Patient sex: F
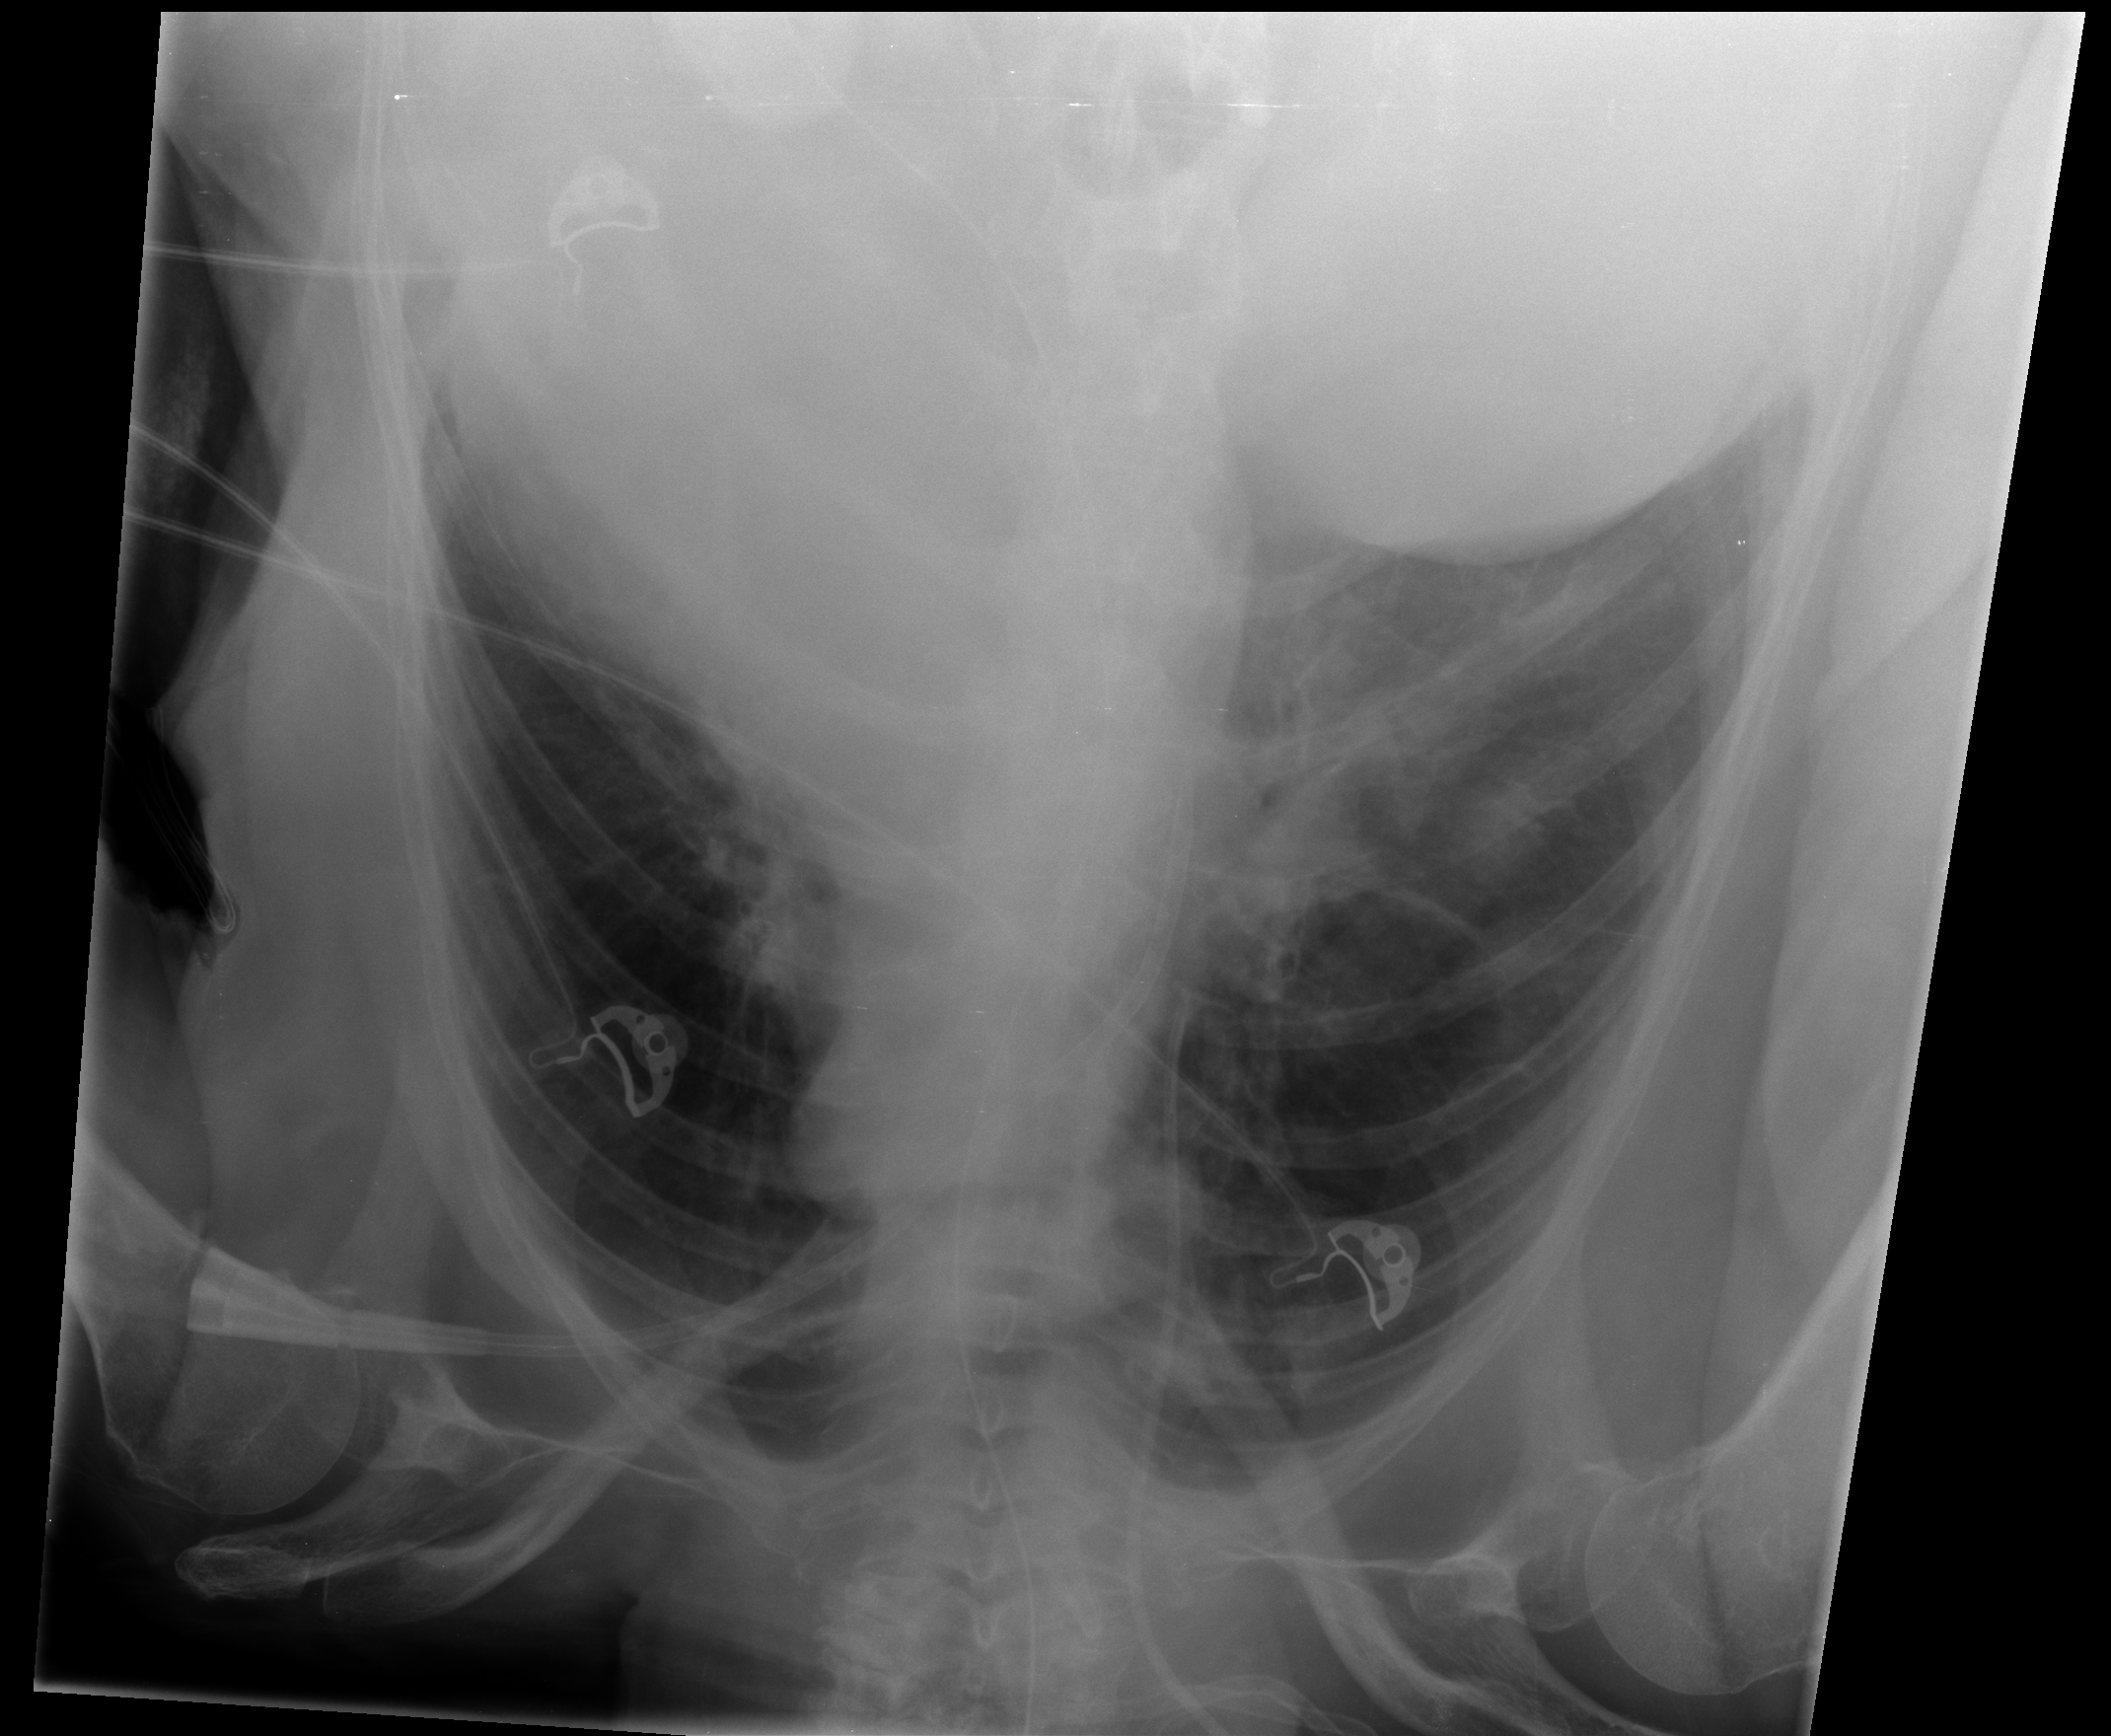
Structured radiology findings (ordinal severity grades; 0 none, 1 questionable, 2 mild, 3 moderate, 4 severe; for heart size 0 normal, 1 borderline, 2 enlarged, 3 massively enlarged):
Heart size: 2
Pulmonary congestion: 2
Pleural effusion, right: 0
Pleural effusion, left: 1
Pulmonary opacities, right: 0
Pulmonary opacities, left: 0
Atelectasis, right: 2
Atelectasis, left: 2